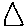
Label: triangle